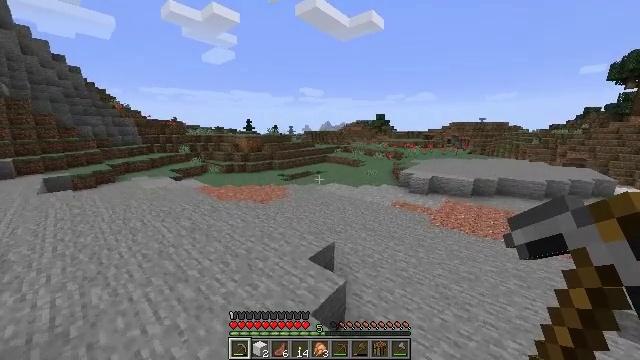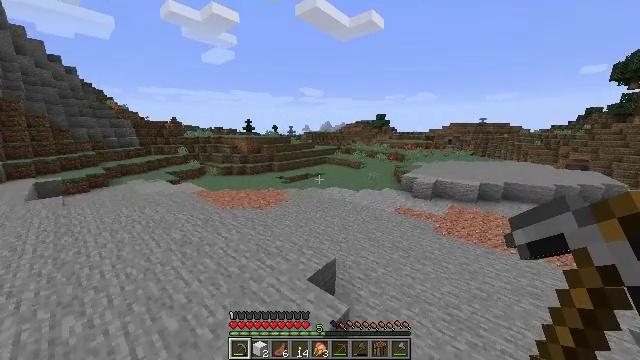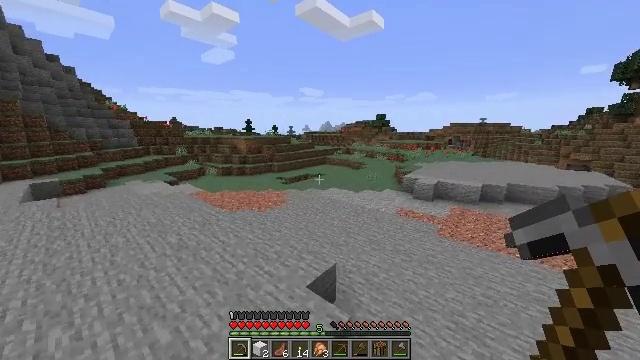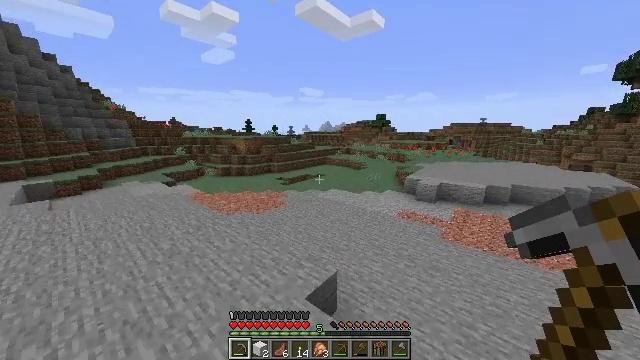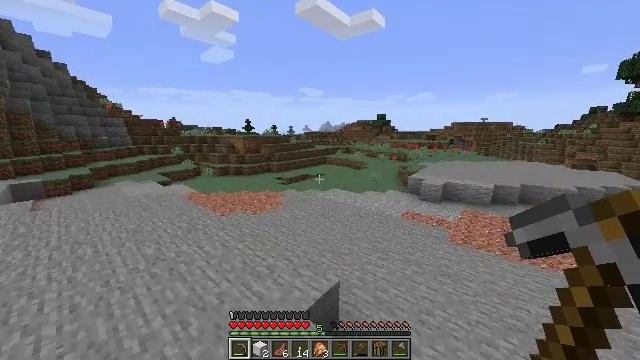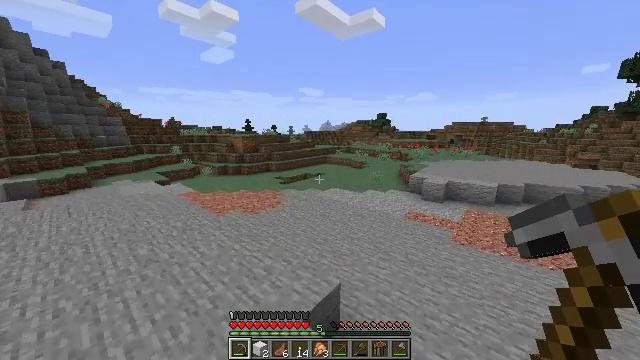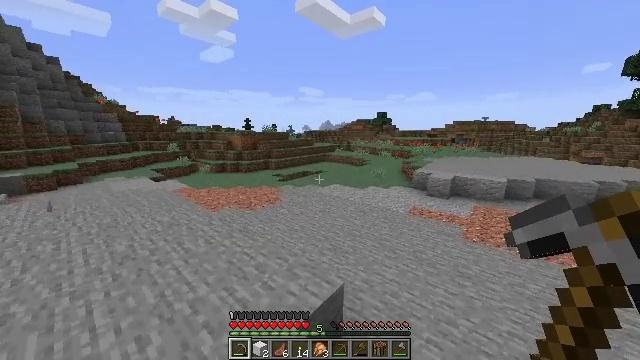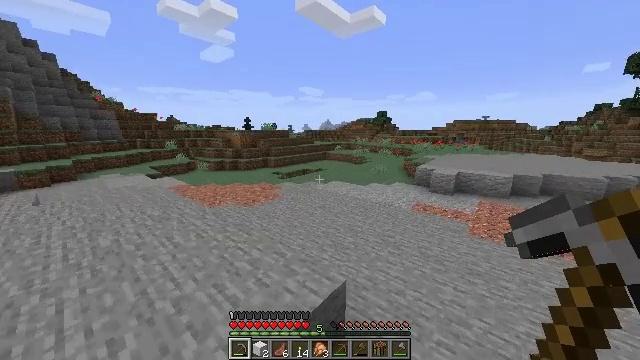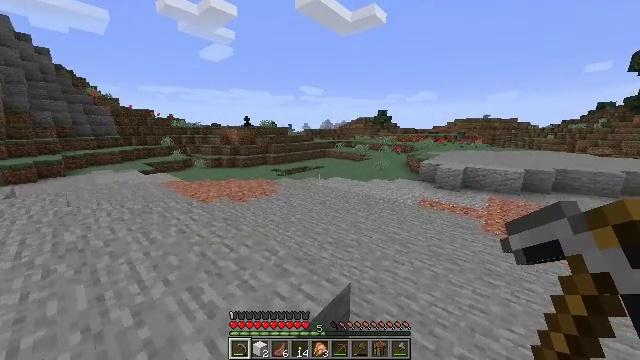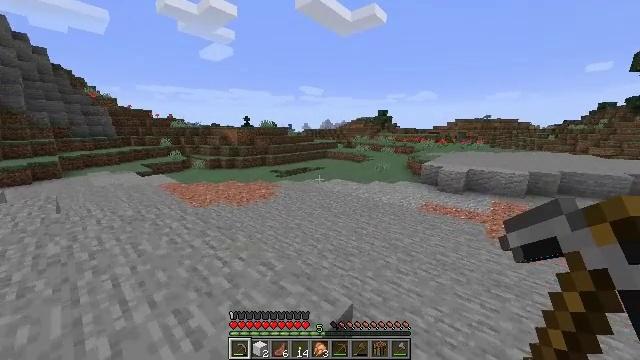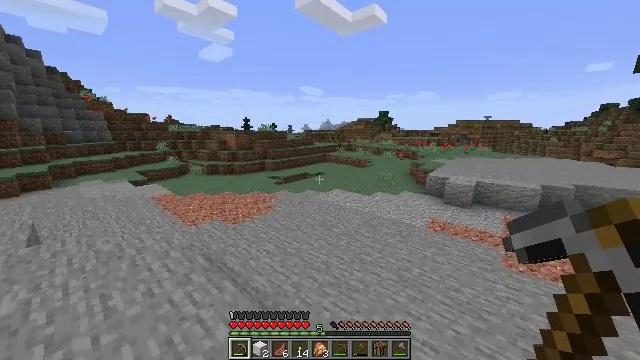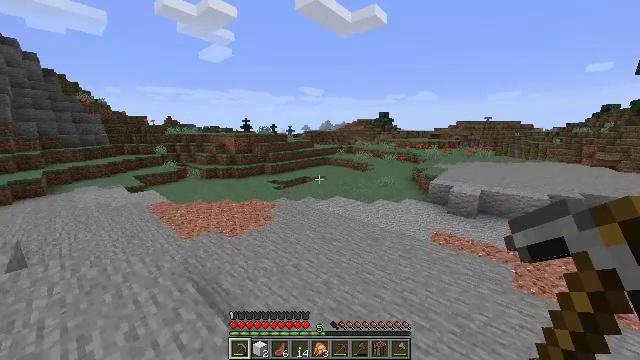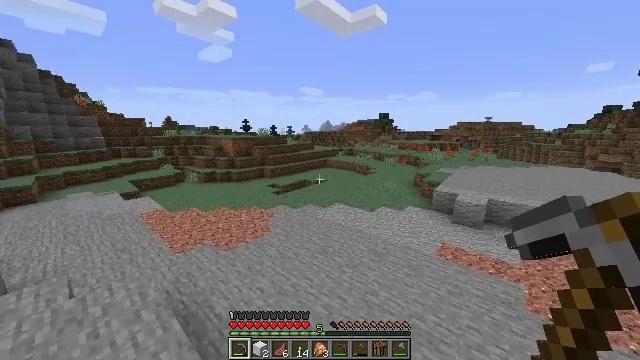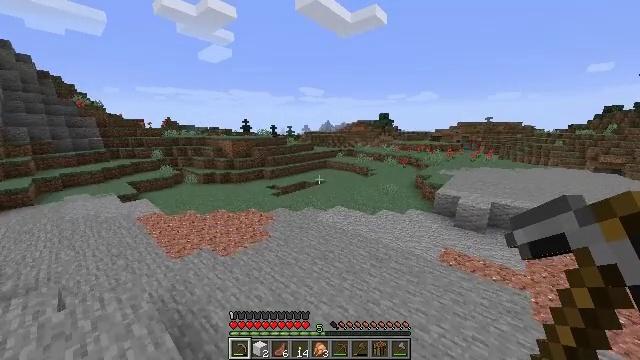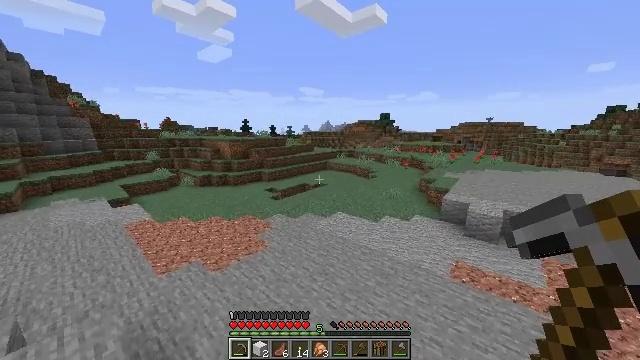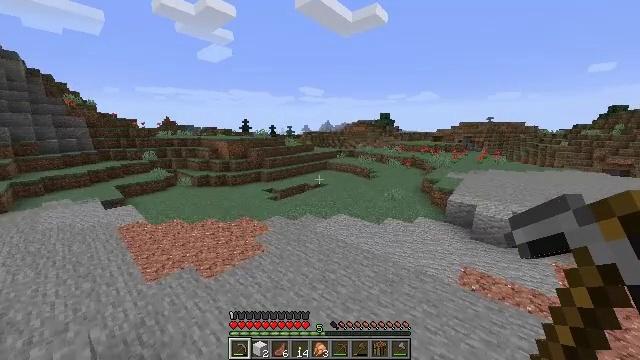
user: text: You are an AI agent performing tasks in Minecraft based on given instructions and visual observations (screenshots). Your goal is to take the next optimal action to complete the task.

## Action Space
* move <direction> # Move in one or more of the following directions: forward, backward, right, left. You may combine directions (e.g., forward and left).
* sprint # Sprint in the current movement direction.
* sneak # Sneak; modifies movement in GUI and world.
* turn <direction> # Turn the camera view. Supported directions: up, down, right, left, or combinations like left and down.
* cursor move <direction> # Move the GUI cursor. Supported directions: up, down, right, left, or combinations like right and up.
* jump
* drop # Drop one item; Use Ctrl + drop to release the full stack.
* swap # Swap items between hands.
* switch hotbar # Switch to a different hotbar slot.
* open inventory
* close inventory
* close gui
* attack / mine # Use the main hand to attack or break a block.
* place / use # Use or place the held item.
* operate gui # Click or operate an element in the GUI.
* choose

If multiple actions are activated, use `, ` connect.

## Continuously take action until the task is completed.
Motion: motion action
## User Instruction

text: Mine the pumpkin from the ground.
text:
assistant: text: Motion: move forward, sprint, jump
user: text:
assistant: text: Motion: move forward, sprint, jump
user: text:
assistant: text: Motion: move forward, sprint, jump
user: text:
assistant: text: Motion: move forward, sprint
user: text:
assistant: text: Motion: move forward, sprint
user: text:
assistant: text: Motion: move forward, sprint
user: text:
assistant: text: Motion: move forward, sprint
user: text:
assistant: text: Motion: move forward, sprint, jump
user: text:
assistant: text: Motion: move forward, sprint, jump
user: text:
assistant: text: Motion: move forward, sprint, jump
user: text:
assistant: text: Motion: move forward, sprint, jump
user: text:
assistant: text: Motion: move forward, sprint, jump
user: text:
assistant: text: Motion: move forward, sprint, jump
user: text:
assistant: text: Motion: move forward, sprint, jump
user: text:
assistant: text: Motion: move forward, sprint
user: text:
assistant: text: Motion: move forward, sprint
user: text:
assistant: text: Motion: move forward, sprint
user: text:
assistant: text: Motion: move forward, sprint
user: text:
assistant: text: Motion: move forward, sprint
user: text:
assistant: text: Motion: move forward, sprint, jump
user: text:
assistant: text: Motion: move forward, sprint, jump
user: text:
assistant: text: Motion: move forward, sprint, jump
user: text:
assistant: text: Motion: move forward, sprint, jump
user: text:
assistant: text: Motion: move forward, sprint, jump
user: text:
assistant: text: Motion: move forward, sprint, jump
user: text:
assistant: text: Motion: move forward, sprint
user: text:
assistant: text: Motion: move forward, sprint
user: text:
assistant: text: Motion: move forward, sprint
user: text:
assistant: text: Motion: move forward, sprint
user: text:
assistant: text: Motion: move forward, sprint